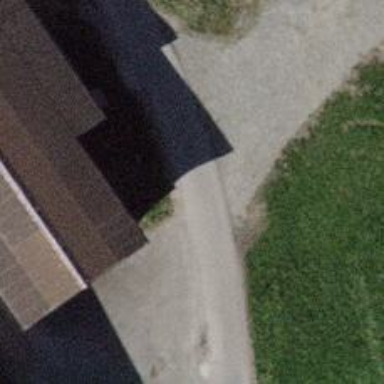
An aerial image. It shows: Asphalt track with grade1 tracktype suitable for agricultural vehicles.